Question: when I git clone this <URL>, I am able to install it via 'python setup.py install'. However, the installation fails if tries to use 'pip install -e' . with an error:
'ModuleNotFoundError: No module named 'tqdm''
I looked up this <URL> and ensured 'tqdm' has been installed in the environment.
I also noticed that 'travis' service for this package cannot also pass its build and having the same error regarding 'tqdm': <URL>
see [screenshot of the error message][1]

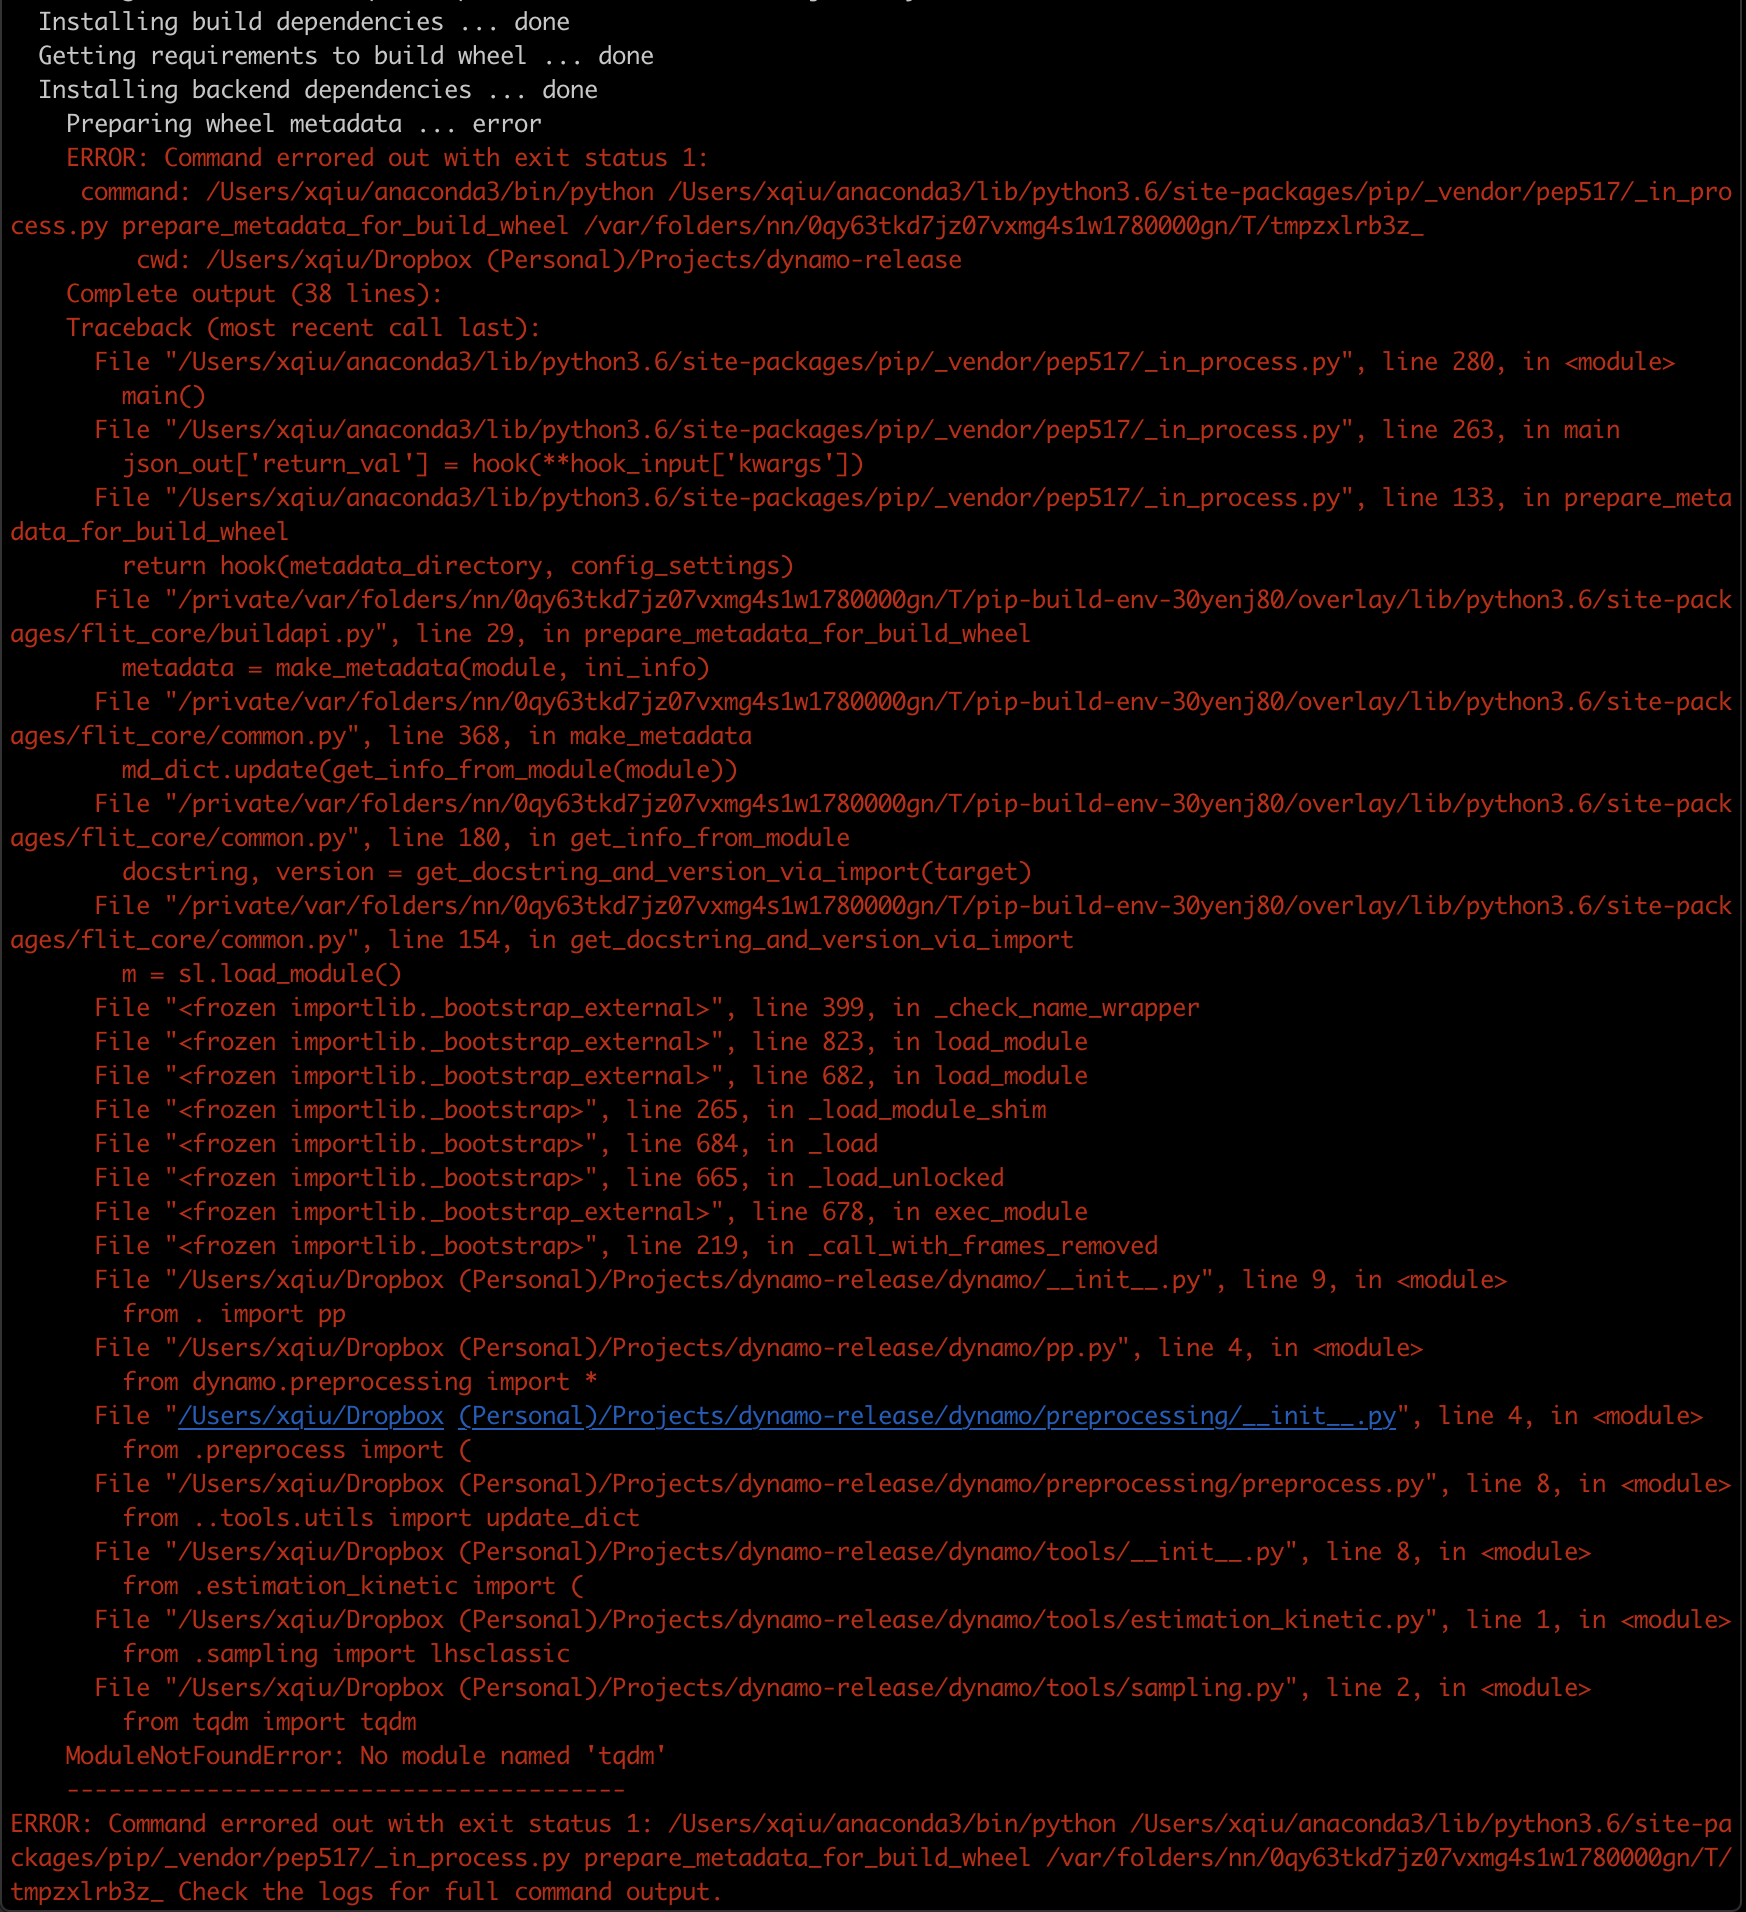
Answer: I managed to fix this issue. The culprit is simply because you cannot specify specific version of tqdm in your setup.py file. Meanwhile, the specification of package requirement between the pyproject.toml and the setup.py need to match up.